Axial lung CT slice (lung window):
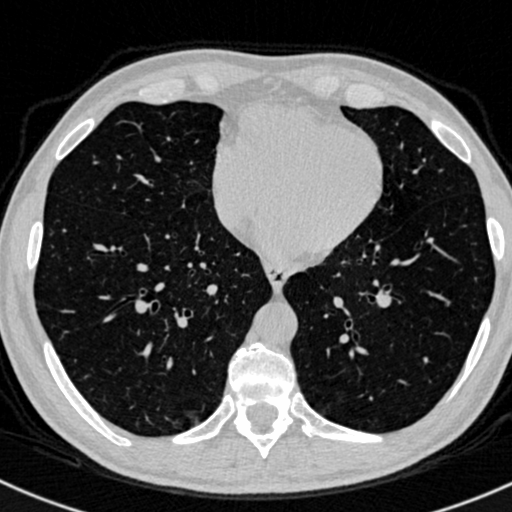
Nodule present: no